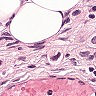
Metastatic tissue present: yes